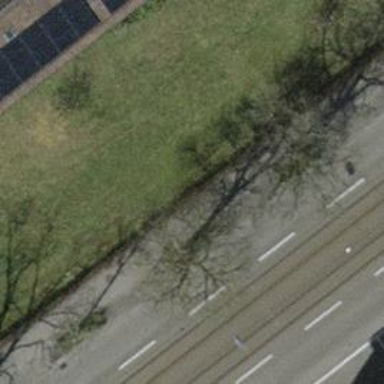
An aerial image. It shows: Avenue of trees.